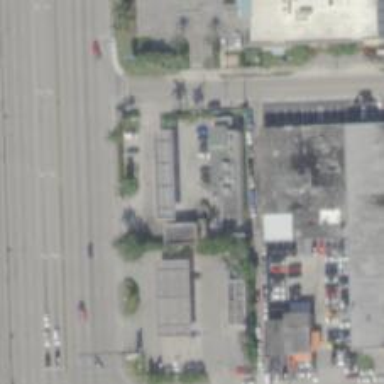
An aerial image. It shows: Car rental facility.